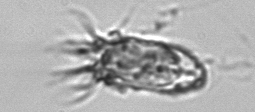
Label: Tintinnopsis